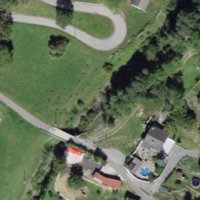
EUNIS habitat code: 54
Species observed at this site:
Cepaea nemoralis
Euphorbia cyparissias